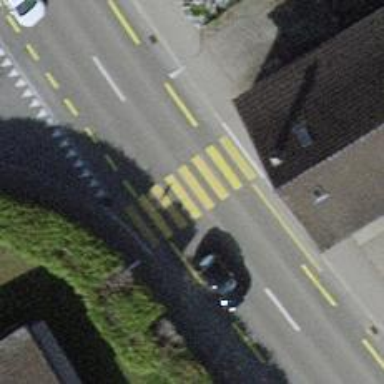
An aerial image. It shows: Uncontrolled zebra crossing on the road.